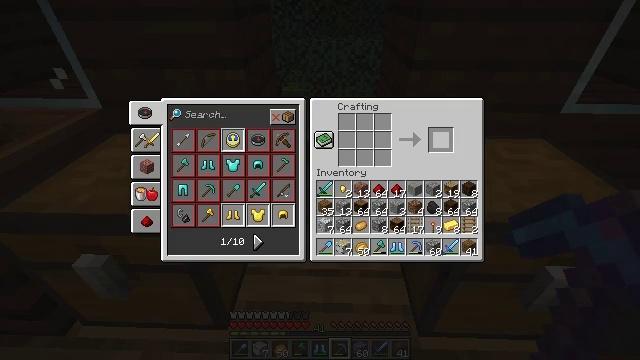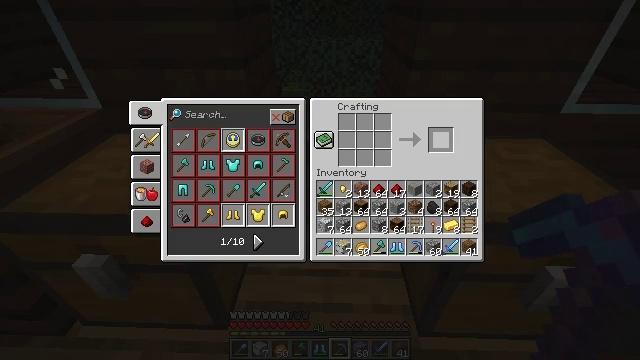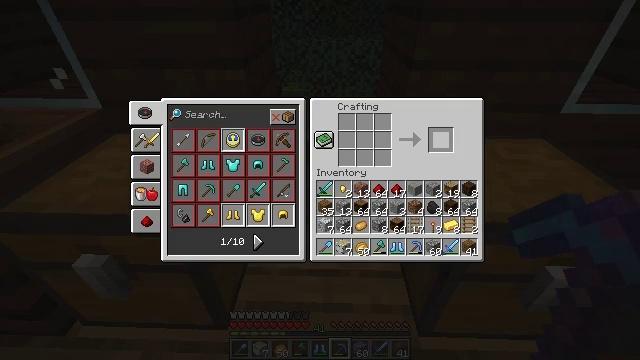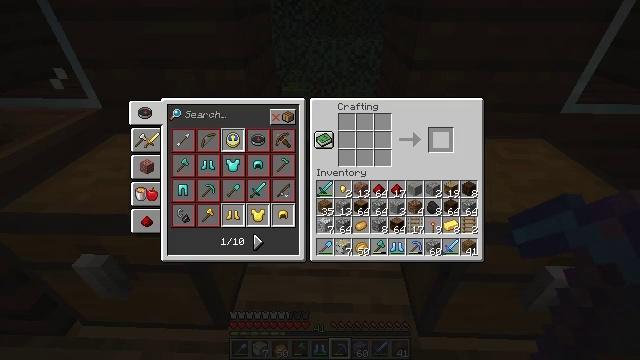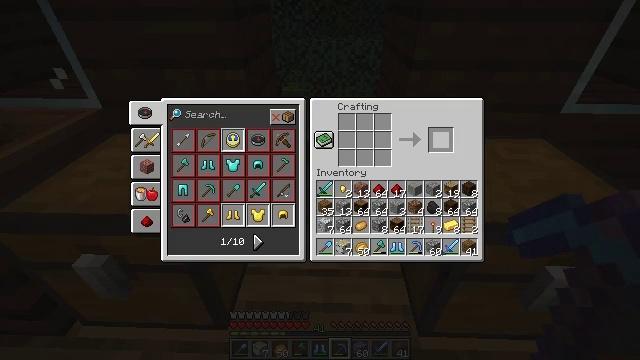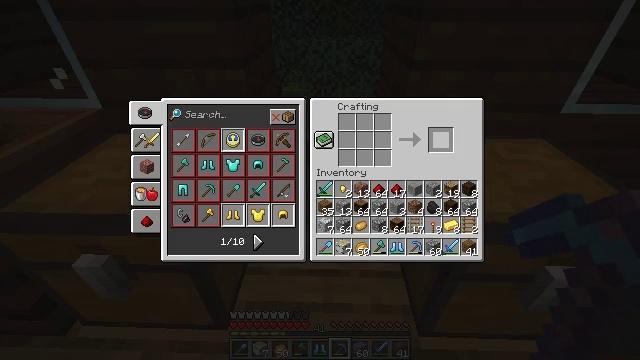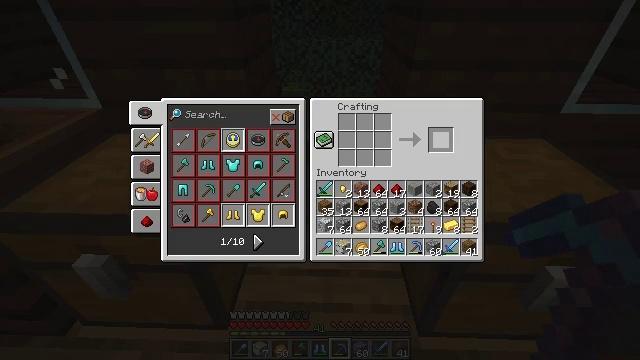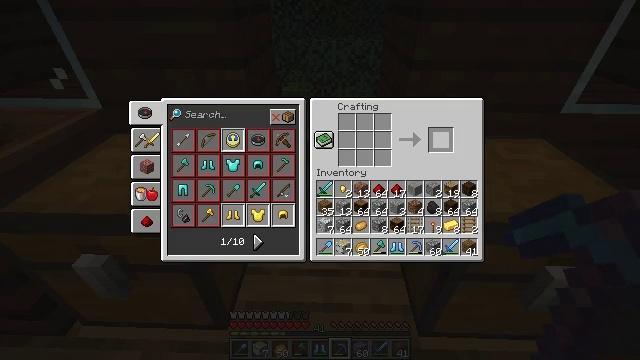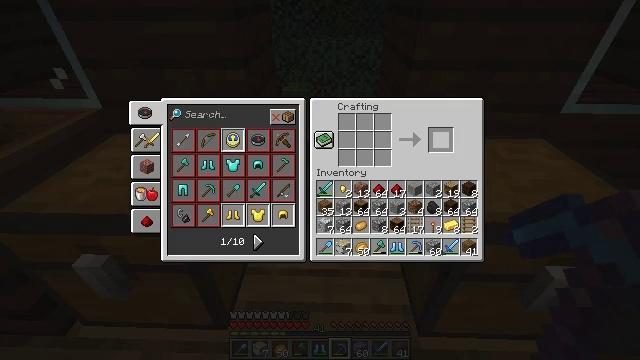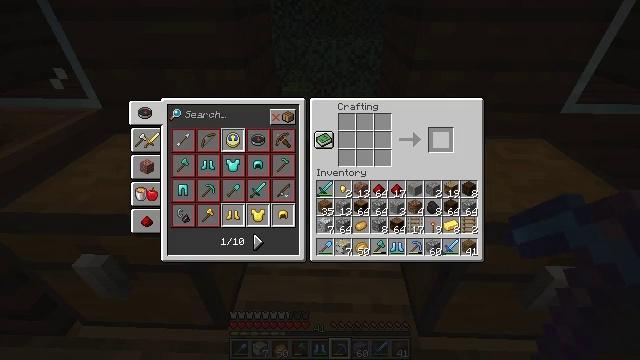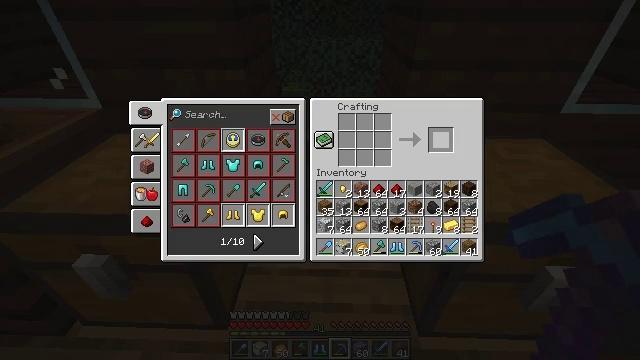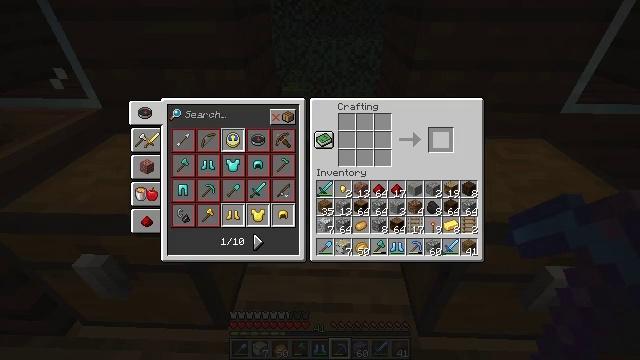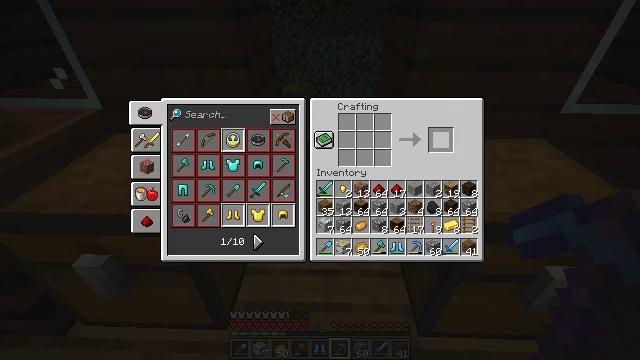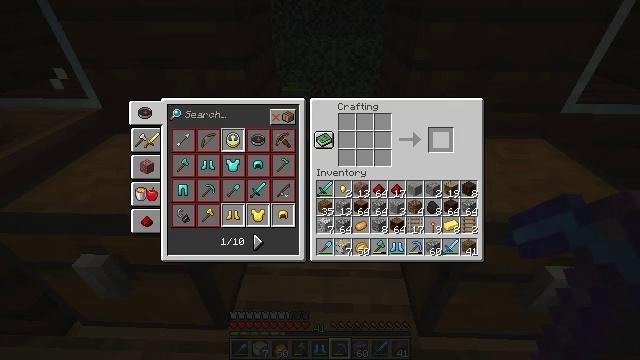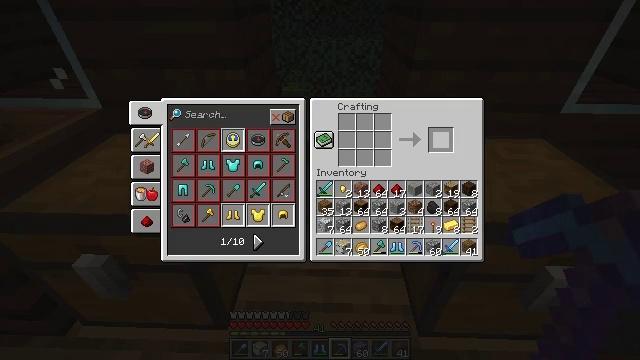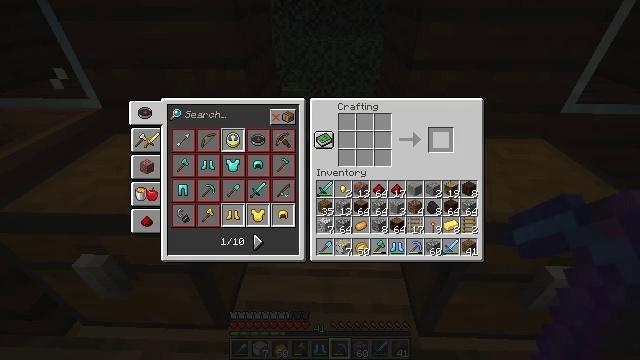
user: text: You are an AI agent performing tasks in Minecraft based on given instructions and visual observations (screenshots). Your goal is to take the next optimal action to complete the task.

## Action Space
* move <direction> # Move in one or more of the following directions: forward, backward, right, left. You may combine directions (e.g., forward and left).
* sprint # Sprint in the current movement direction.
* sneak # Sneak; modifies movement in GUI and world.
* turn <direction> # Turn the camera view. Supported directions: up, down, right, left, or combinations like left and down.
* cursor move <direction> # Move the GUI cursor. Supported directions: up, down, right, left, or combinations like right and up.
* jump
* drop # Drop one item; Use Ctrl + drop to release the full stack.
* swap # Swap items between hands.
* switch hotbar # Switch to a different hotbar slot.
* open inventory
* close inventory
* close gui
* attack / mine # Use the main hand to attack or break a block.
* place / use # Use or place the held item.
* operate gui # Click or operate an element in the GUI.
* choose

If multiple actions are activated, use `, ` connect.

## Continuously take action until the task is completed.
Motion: motion action
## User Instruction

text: Add redstone to gold and sticks to craft powered rail.
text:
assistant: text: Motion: no_op
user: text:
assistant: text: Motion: no_op
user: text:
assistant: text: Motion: no_op
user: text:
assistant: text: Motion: no_op
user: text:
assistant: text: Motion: no_op
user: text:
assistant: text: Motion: no_op
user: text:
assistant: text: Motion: no_op
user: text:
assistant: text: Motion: no_op
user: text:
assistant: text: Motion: no_op
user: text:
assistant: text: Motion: no_op
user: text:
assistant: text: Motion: no_op
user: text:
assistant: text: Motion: no_op
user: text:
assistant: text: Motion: no_op
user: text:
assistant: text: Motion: no_op
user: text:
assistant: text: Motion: no_op
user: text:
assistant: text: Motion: no_op
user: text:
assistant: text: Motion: no_op
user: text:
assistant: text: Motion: no_op
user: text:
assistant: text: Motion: no_op
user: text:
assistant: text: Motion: close gui
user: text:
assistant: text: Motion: no_op
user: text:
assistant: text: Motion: no_op
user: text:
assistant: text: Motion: turn left and down
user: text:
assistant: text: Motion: turn left
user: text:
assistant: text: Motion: turn left and up
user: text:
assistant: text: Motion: turn left and up
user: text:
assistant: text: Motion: turn left and up
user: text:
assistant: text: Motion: turn left and up
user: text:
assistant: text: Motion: turn left and up
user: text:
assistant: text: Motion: turn left and up